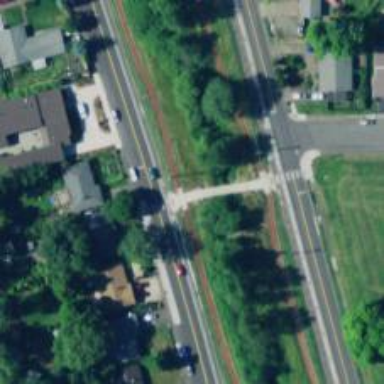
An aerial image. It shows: Marked crossing on footway.